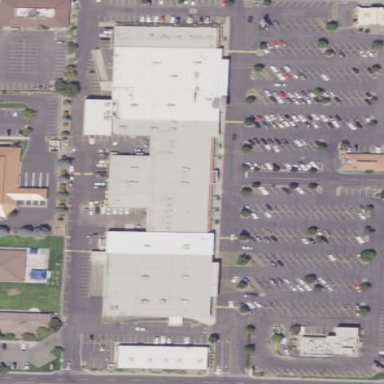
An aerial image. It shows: Retail area.